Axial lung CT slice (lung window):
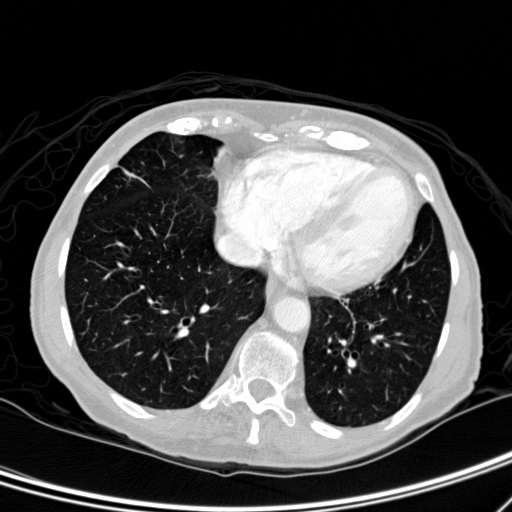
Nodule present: no